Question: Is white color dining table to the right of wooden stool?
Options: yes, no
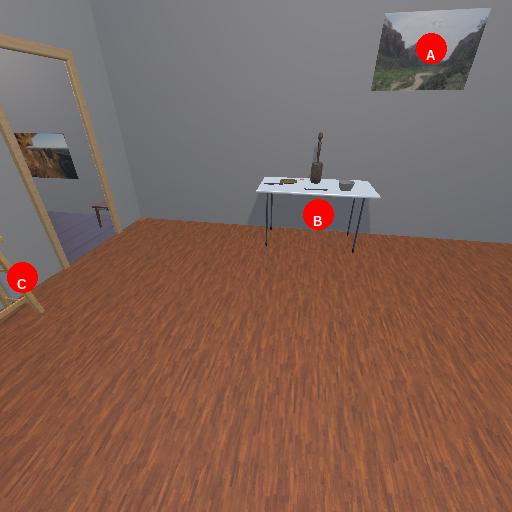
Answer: yes